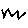
Label: zigzag